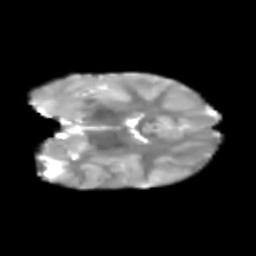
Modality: T2w
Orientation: coronal
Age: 6
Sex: male
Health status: healthy